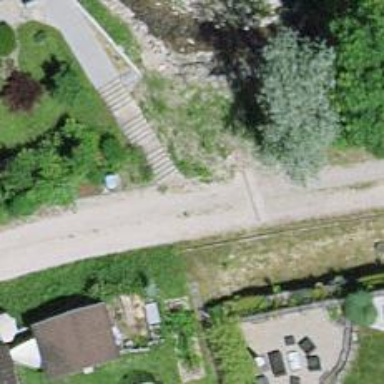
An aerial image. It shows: Set of steps on the road.